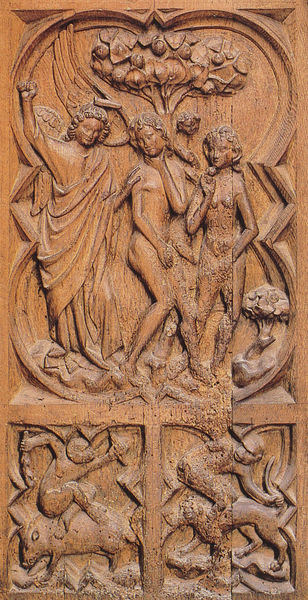
Titel: Kölner Dom, Chorgestühl
Standort: Köln, Dom (EU - D - NRW)
Schlagwörter: baum, flügel, gott, mann, nackt, umhang, bäume, menschen, braun, frau, holz, tiere, bibel, rahmen, hals, renaissance, affe, engel, ranken, apfel, relief, holzschnitt, schweine, verzierung, adam, eva, paradies, schwein, schlange, schnitzerei, sündenfall, versuchung, eden, wut, löwe, holt, sünde, vertreibung, erzengel, eber, masswerk, testament, affen, kleeblatt, paradis, gabriel, holzrelief, schlage, adam eva, schnitzerie